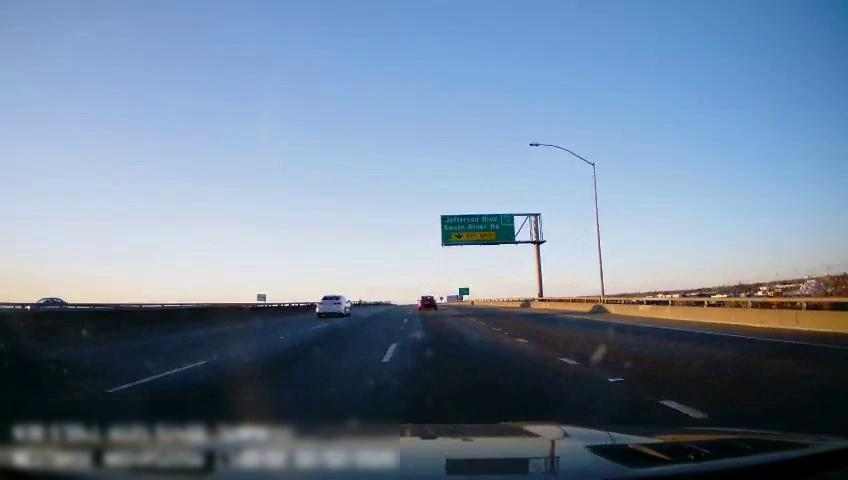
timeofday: Day
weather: Sunny
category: Drivable Space
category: Vehicles | Car
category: Vehicles | Car
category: Vehicles | Car
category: Lanes | Current Lane
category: Lanes | Current Lane
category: Lanes | Alternate Lane
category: Lanes | Alternate Lane
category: Traffic | Signs
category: Traffic | Signs